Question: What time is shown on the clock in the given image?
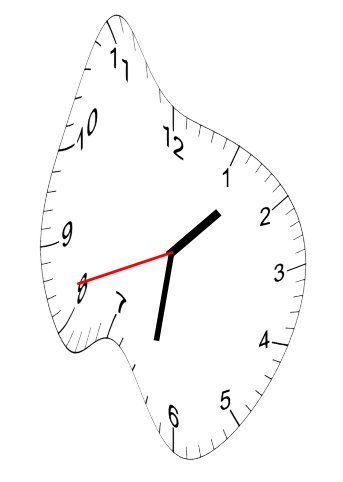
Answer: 01:31:42